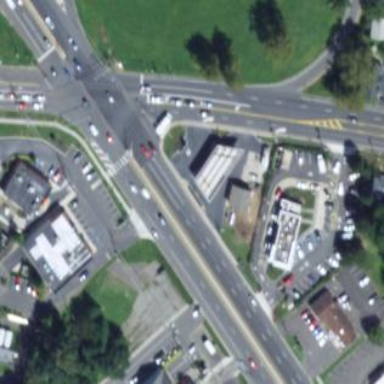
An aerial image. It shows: Fuel station.